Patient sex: M
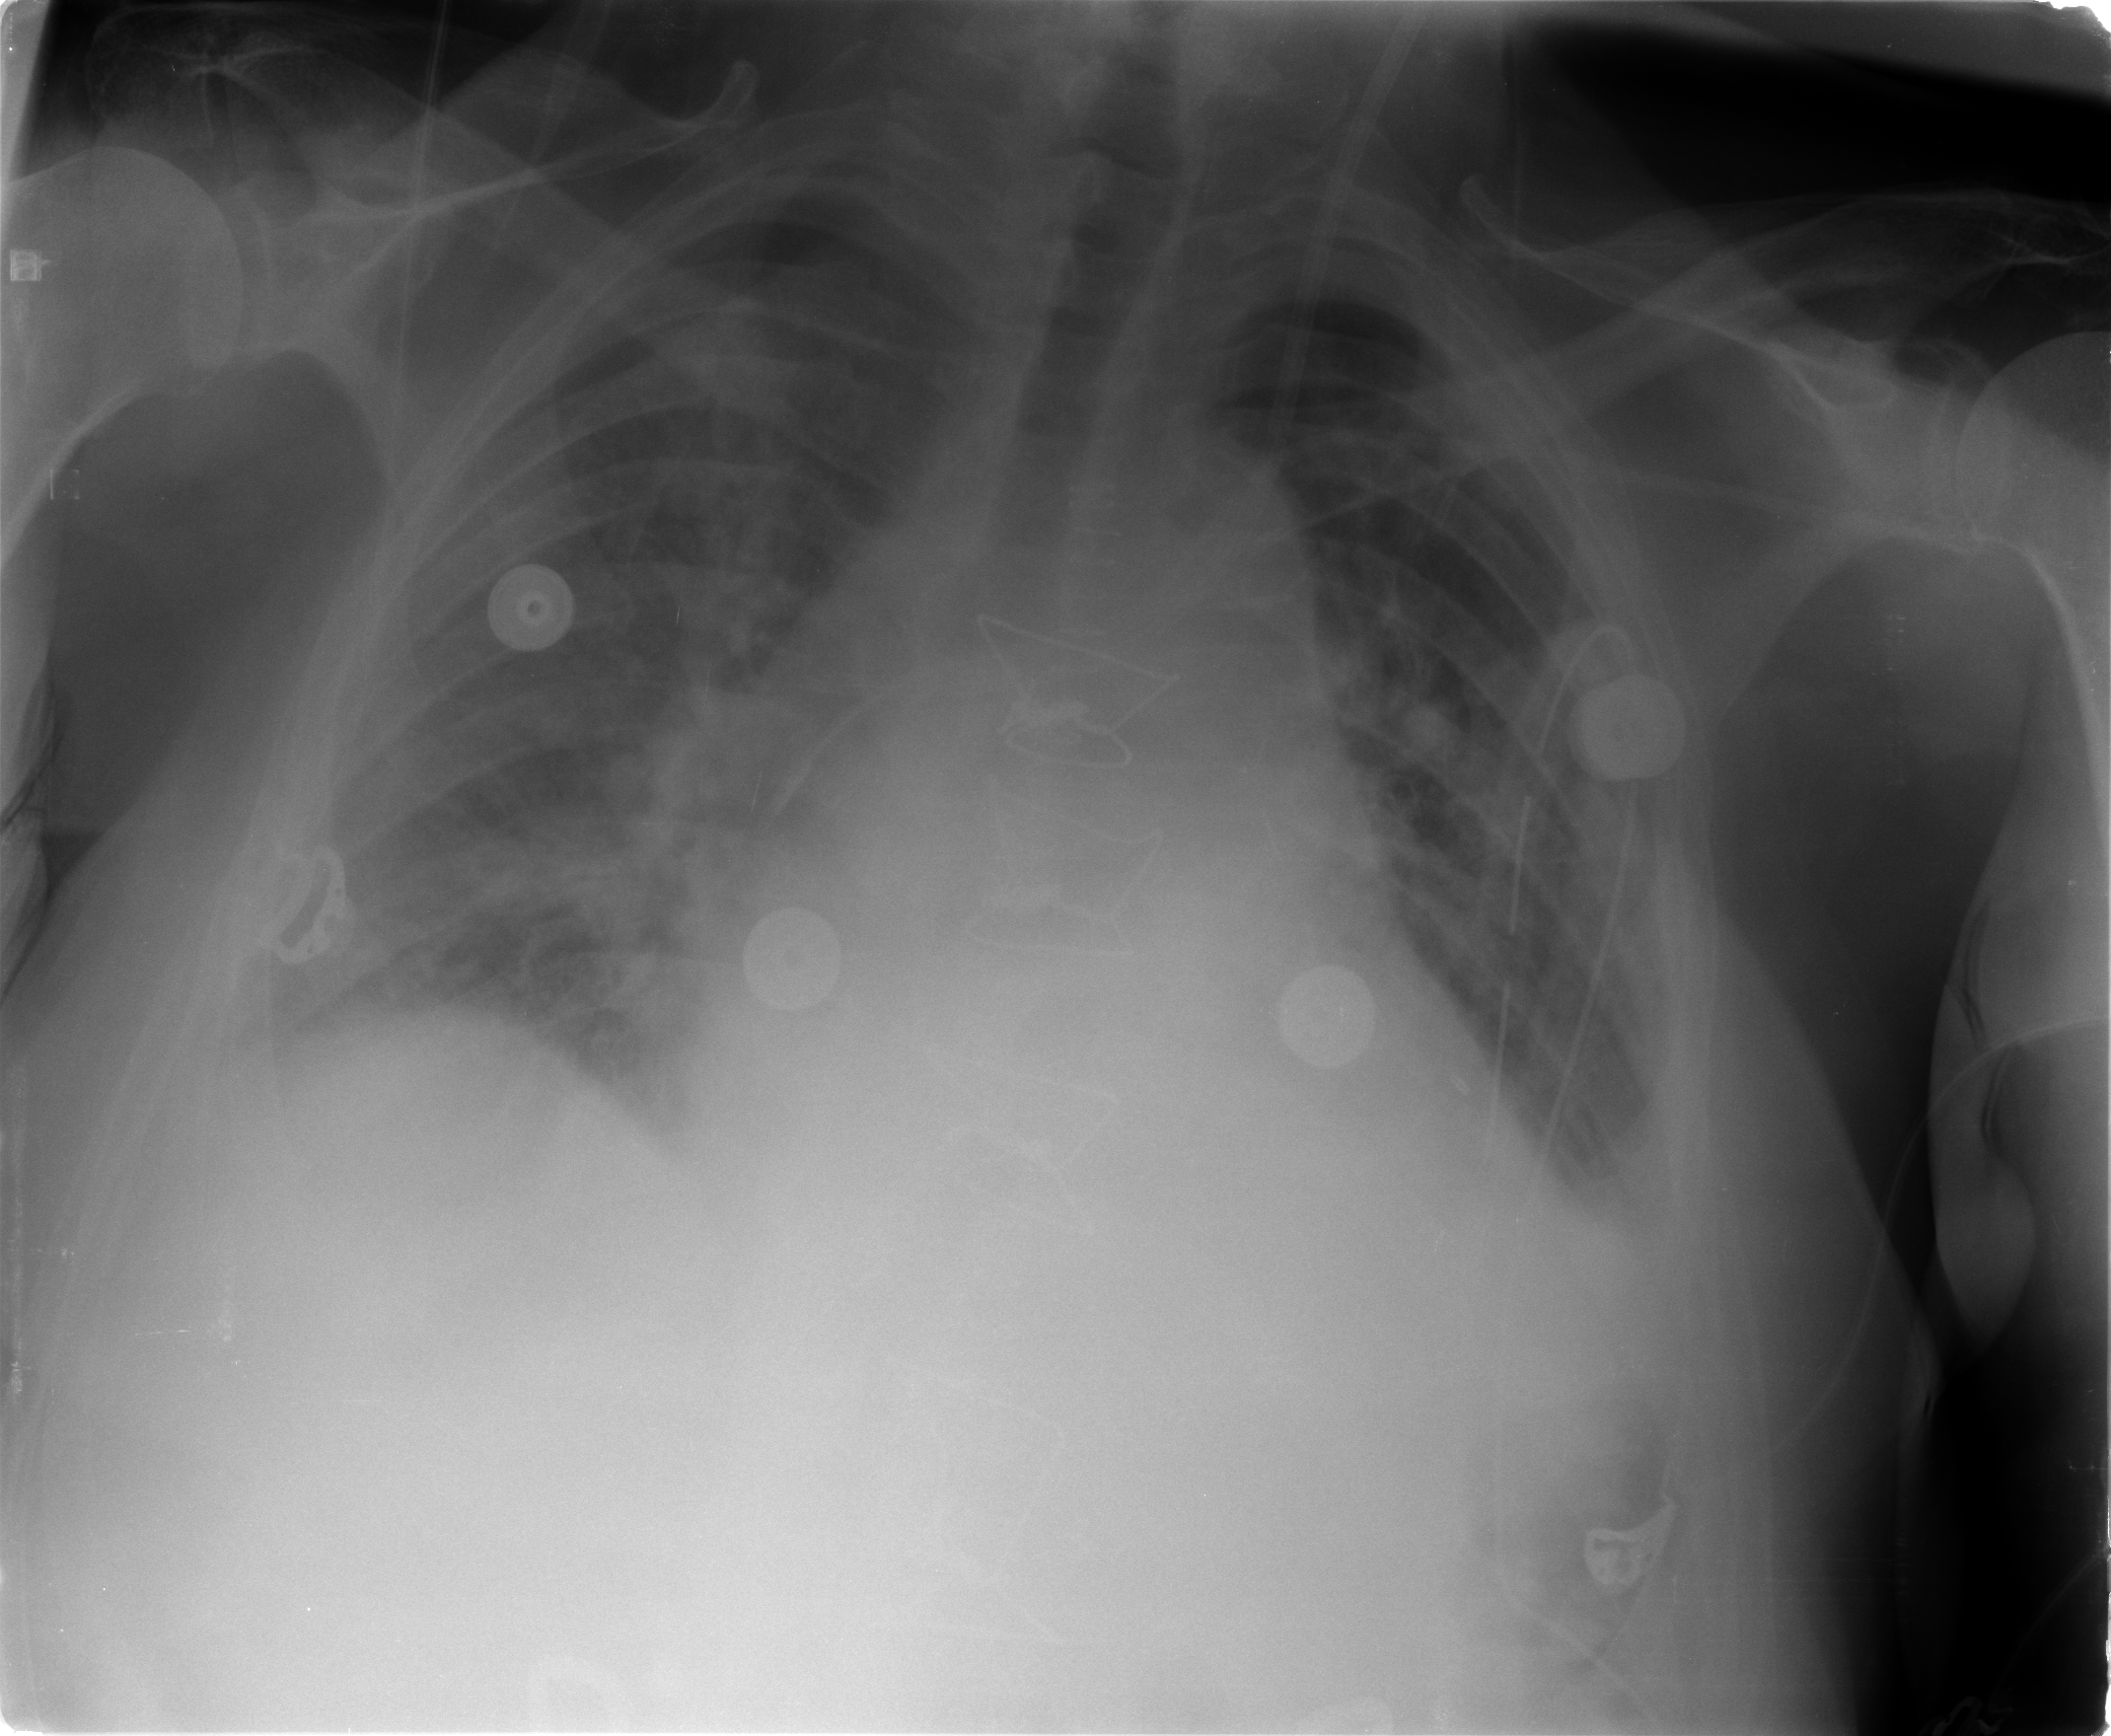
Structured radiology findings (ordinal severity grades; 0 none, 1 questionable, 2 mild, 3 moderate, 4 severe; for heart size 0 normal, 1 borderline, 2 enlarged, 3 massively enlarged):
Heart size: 2
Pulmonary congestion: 2
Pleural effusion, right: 2
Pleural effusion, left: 2
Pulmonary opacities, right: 2
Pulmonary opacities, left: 2
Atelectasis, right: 2
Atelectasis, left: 2